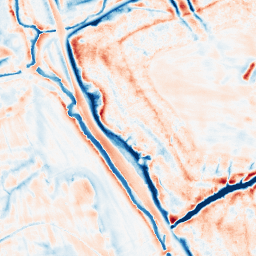
Category: edge_preserving
Decomposition family: bilateral
Decomposition parameters: d: 21
sigma_color: 100
sigma_space: 100
Upsampling method: quadratic
Upsampling parameters: scale: 8
Upsampling scale: 8